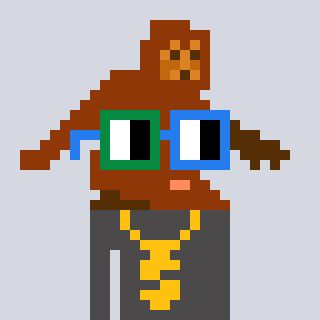
a pixel art character with square green and blue glasses, a bigfoot-shaped head and a grayscale-colored body on a cool background